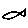
Label: fish